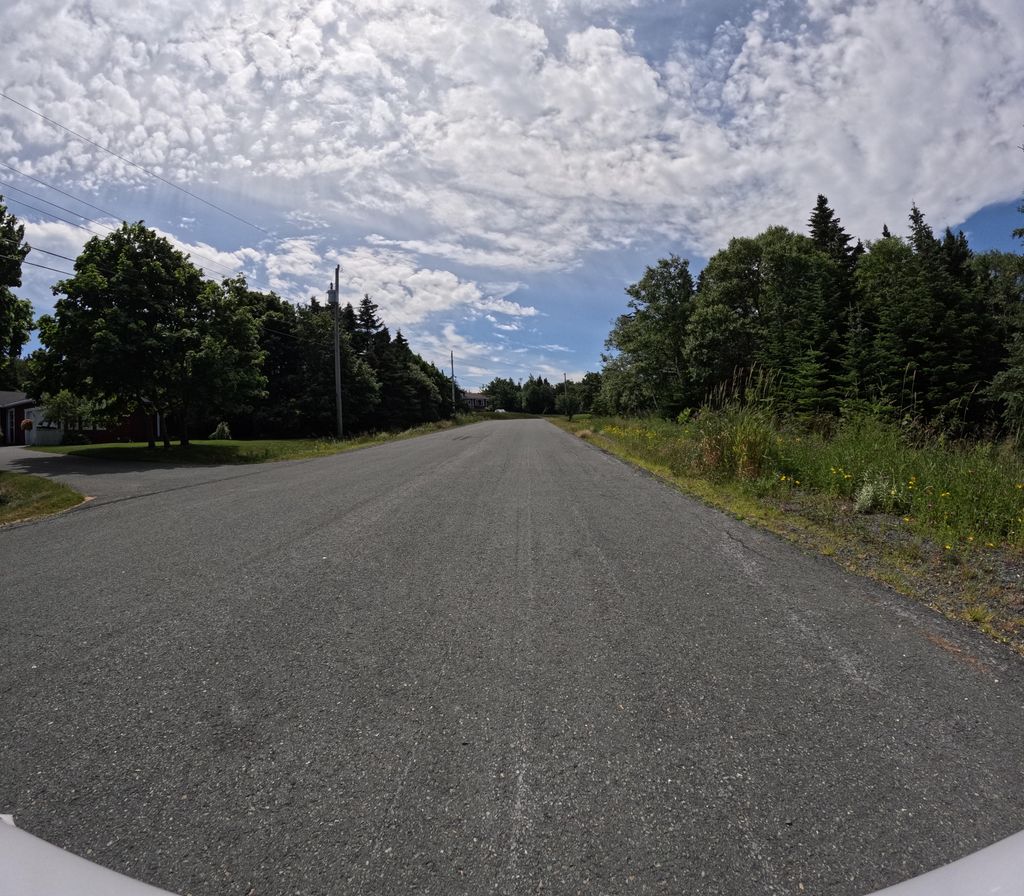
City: st_johns